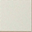
Piece: xx